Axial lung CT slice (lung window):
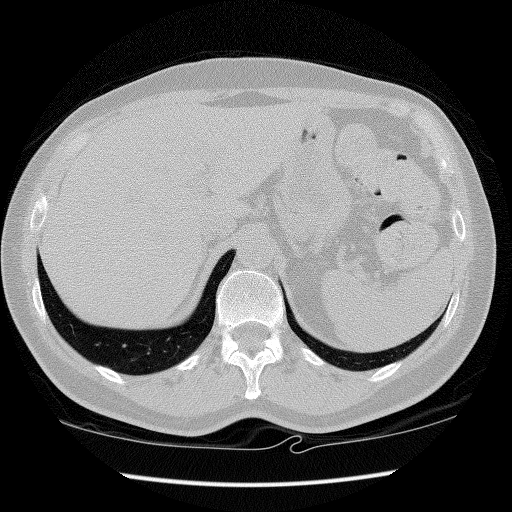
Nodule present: no